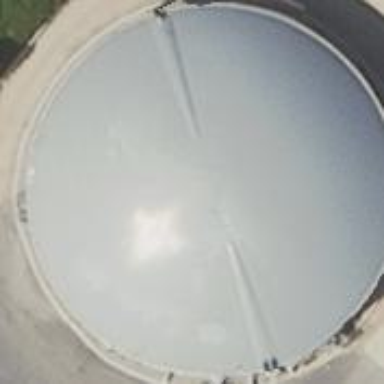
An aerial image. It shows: Building with storage tank.